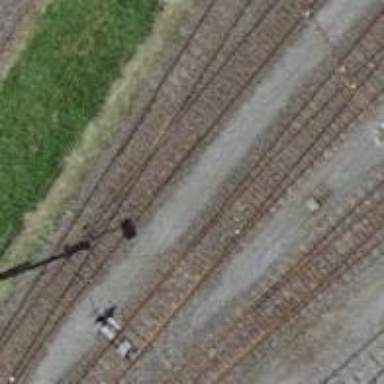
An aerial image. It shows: Single-track electrified railway service yard with contact line for trains.